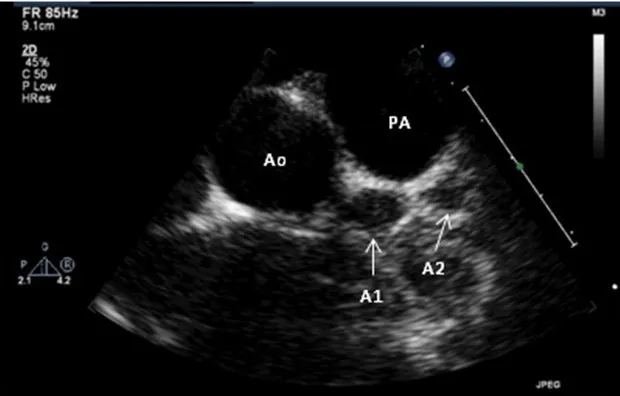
Aneurysms visualized by echocardiography. Echocardiographic parasternal short axis view reveals two fusiform aneurysms of the left anterior descending coronary artery. The proximal aneurysm (A1) measures 8.7 mm, and the distal (A2) measures 9.0 mm. The aorta (Ao) and main pulmonary artery (PA) are seen in cross section.
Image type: radiology (ultrasound)